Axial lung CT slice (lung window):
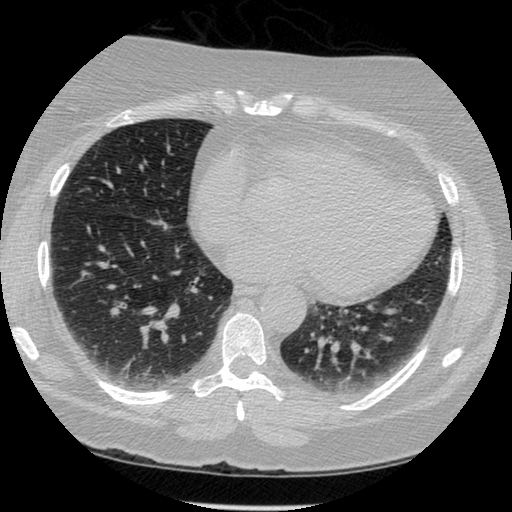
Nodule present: no